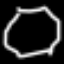
Label: octagon